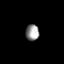
Tissue: prostate
Cell type: T cells
Senescence score: 0.3562
Nuclear area (px): 215
Mean DAPI intensity: 147.209